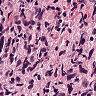
Metastatic tissue present: yes